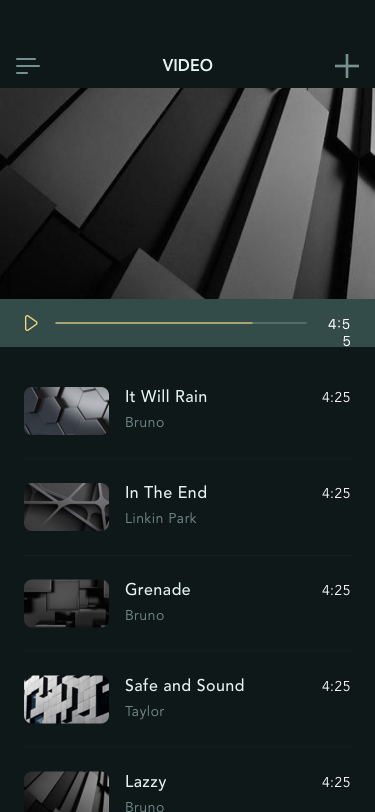
Text in this UI design:
4:55